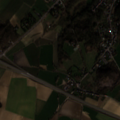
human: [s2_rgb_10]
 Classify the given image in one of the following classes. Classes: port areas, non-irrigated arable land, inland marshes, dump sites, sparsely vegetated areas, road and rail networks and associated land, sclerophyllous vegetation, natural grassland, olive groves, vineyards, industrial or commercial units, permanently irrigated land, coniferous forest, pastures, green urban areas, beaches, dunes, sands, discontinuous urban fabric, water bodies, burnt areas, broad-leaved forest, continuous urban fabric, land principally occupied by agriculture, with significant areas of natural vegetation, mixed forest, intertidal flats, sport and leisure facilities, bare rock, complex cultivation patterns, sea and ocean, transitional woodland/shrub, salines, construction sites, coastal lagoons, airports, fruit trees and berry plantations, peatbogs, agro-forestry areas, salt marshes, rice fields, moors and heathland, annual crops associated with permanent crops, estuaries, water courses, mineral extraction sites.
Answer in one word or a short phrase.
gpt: discontinuous urban fabric, non-irrigated arable land, pastures, complex cultivation patterns, land principally occupied by agriculture, with significant areas of natural vegetation, broad-leaved forest